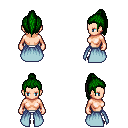
a pixel art fantasy rpg character, female body template, human, light skin, overskirt, white pants, green long topknot hairstyle, four views (front, back, left, right), 2x2 character sprite sheet, small pixel art, hard edges, no anti-aliasing